Brain MRI, t2w sequence, axial 2D slice.
Patient: age 44, sex M, weight 78 kg, height 1.76 m
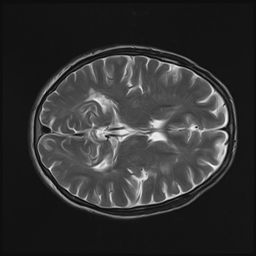